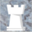
Piece: wR